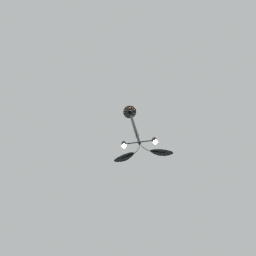
Label: lighting